Field crop: tomato
Growth stage: 1
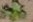
Species: solanum